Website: apple
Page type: billing-address
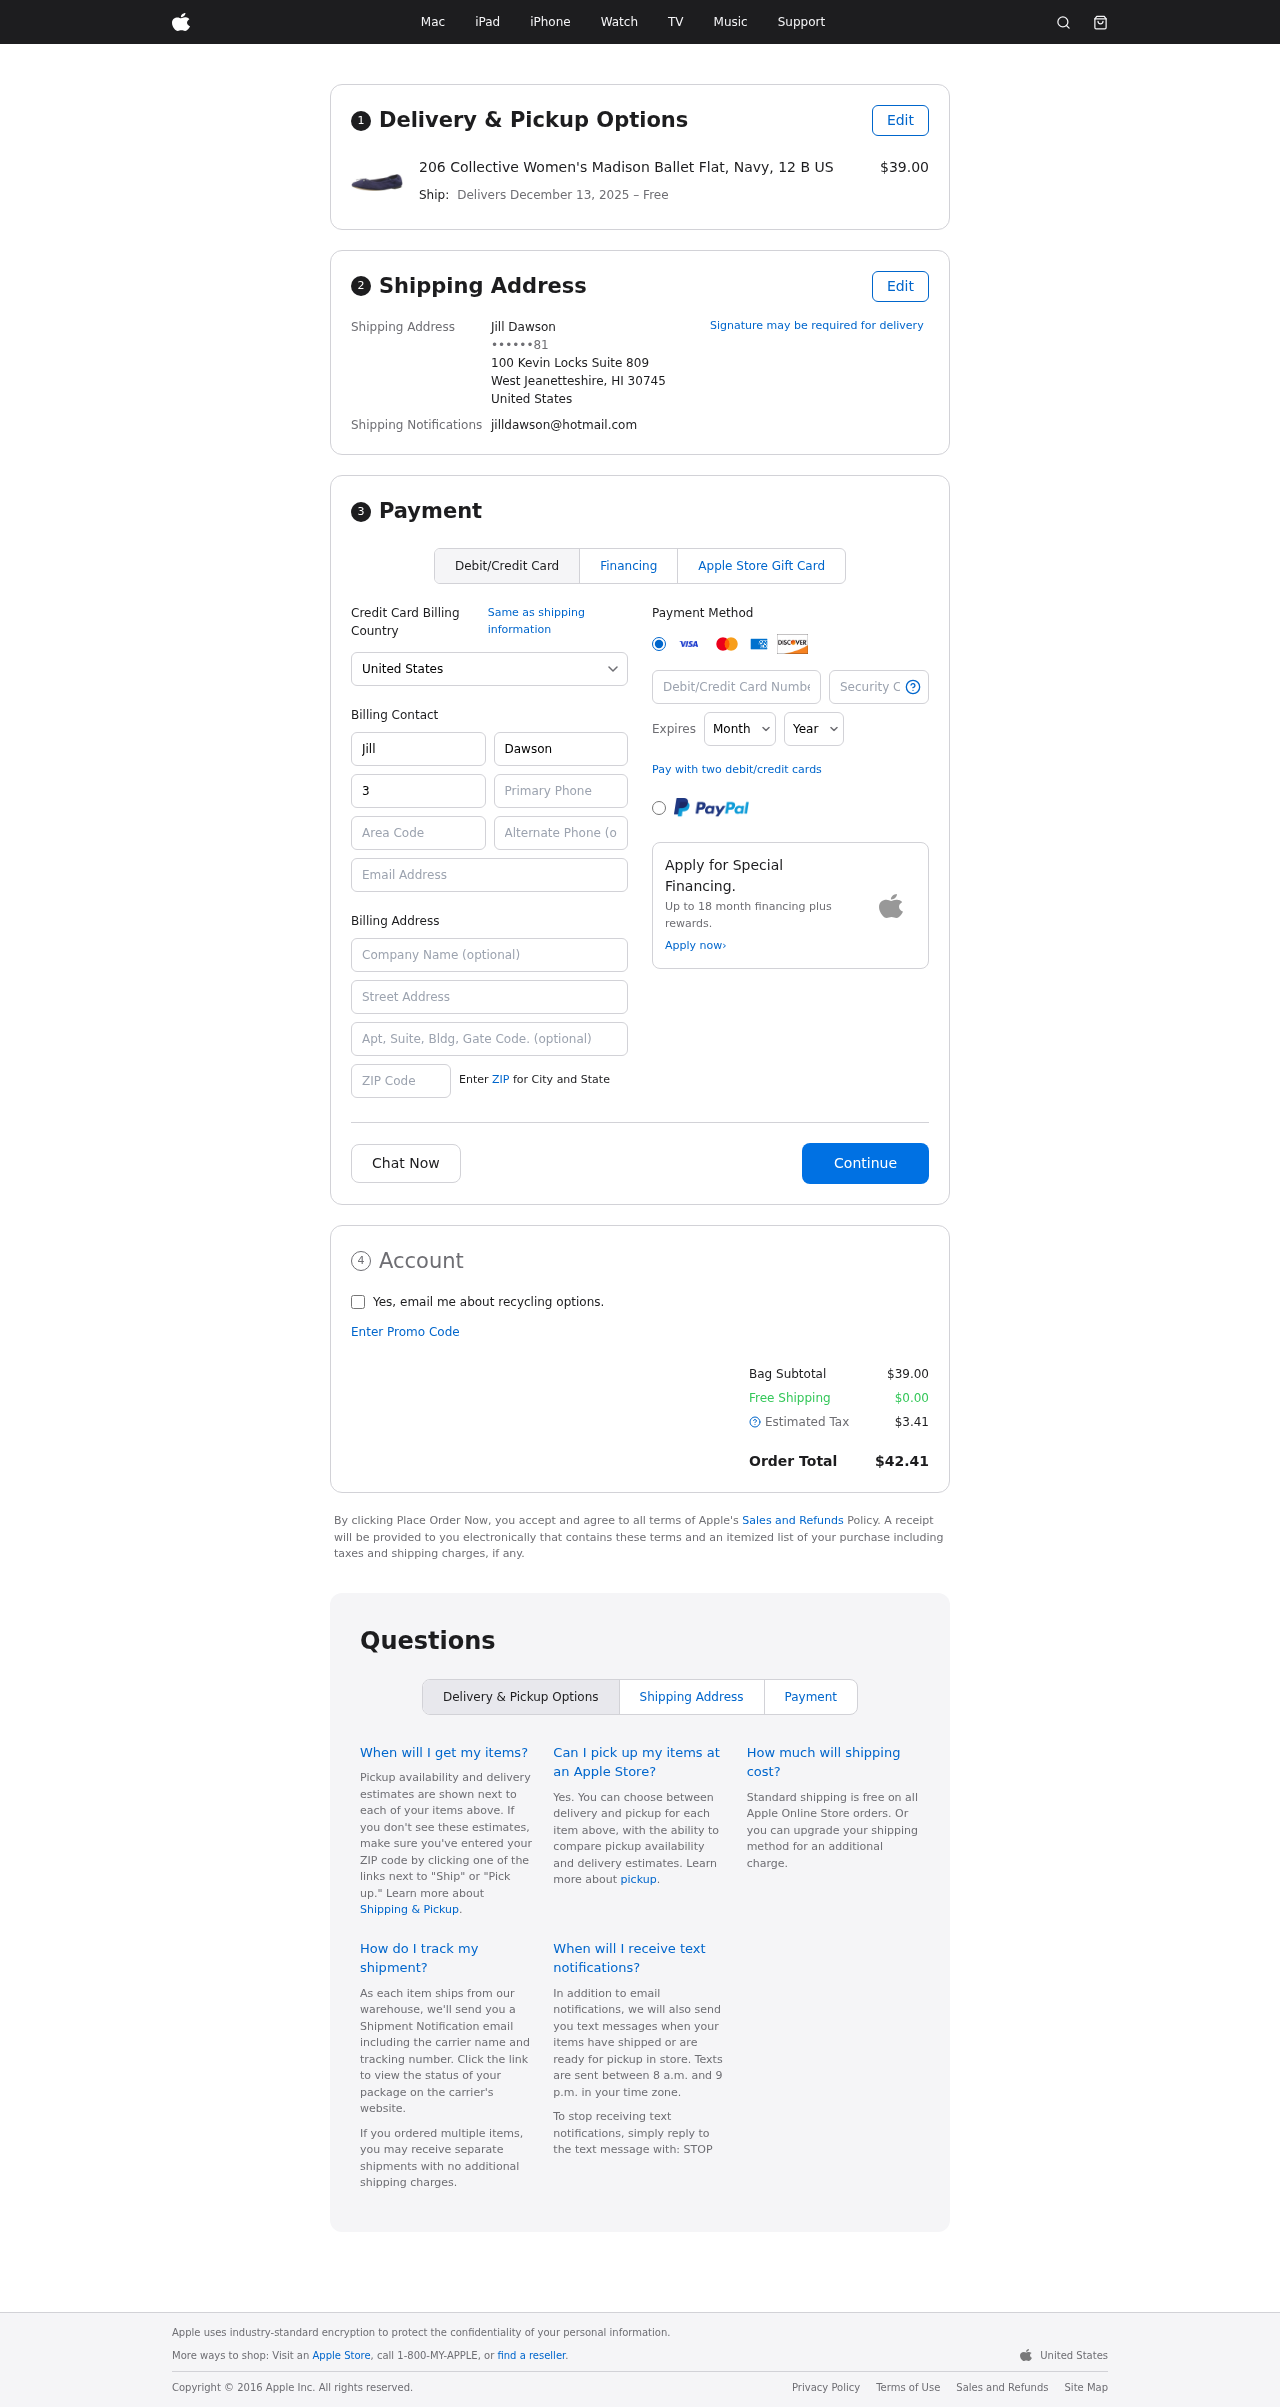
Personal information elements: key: PII_CARD_CVV
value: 388
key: PII_CARD_EXPIRY_MONTH
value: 05
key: PII_CARD_EXPIRY_YEAR
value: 29
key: PII_CARD_NUMBER
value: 4068 8811 5270 2142
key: PII_CITY_STATE_ZIP
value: West Jeanetteshire, HI 30745
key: PII_COUNTRY
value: United States
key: PII_EMAIL
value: jilldawson@hotmail.com
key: PII_FULLNAME
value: Jill Dawson
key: PII_STREET
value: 100 Kevin Locks Suite 809
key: PII_PHONE_MASKED
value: ••••••81
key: PII_BILLING_FIRSTNAME
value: Jill
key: PII_BILLING_LASTNAME
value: Dawson
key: PII_BILLING_PHONE_AREA
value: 337
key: PII_BILLING_PHONE
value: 3376484281
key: PII_BILLING_EMAIL
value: jilldawson@hotmail.com
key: PII_BILLING_COMPANY
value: Parks Group
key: PII_BILLING_STREET
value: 100 Kevin Locks Suite 809
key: PII_BILLING_STREET2
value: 980 Ryan Ranch
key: PII_BILLING_POSTCODE
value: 30745
Product elements: key: PRODUCT1_NAME
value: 206 Collective Women's Madison Ballet Flat, Navy, 12 B US
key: PRODUCT1_PRICE
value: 39
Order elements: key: ORDER_DELIVERY_DATE
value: December 13, 2025
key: ORDER_SUBTOTAL
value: $39.00
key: ORDER_SHIPPING_COST
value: $0.00
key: ORDER_TAX
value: $3.41
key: ORDER_TOTAL
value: $42.41